Question: I want to drawing stack bar chart + Line chart + overlap Chart. Like this Pic

but I use d3 ,I did so only to: code below "Stack chart". I would like to draw this chart with the overlapchart and the line chart attached. I was worried for a month but I do not know. The comment code just below is the code I tried. It did not work at all.
'''
// Setup svg using Bostock's margin convention
var margin = {top: 20, right: 160, bottom: 35, left: 30};
var width = 960 - margin.left - margin.right,
height = 500 - margin.top - margin.bottom;
var svg = d3.select("#test_con")
.append("svg")
.attr("width", width + margin.left + margin.right)
.attr("height", height + margin.top + margin.bottom)
.append("g")
.attr("transform", "translate(" + margin.left + "," + margin.top + ")");
/* Data in strings like it would be if imported from a csv */
var data = [
{ year: "2006", redDelicious: "30", mcintosh: "15", oranges: "9", pears: "6" ,per: "10" },
{ year: "2007", redDelicious: "12", mcintosh: "18", oranges: "9", pears: "4" ,per: "10" },
{ year: "2008", redDelicious: "05", mcintosh: "20", oranges: "8", pears: "2" ,per: "10" },
{ year: "2009", redDelicious: "01", mcintosh: "15", oranges: "5", pears: "4" ,per: "10" },
{ year: "2010", redDelicious: "02", mcintosh: "10", oranges: "4", pears: "2" ,per: "10" },
{ year: "2011", redDelicious: "03", mcintosh: "12", oranges: "6", pears: "3" ,per: "10" },
{ year: "2012", redDelicious: "04", mcintosh: "15", oranges: "8", pears: "1" ,per: "10" },
{ year: "2013", redDelicious: "06", mcintosh: "11", oranges: "9", pears: "4" ,per: "10" },
{ year: "2014", redDelicious: "10", mcintosh: "13", oranges: "9", pears: "5" ,per: "10" },
{ year: "2015", redDelicious: "16", mcintosh: "19", oranges: "6", pears: "9" ,per: "10" },
{ year: "2016", redDelicious: "19", mcintosh: "17", oranges: "5", pears: "7" ,per: "10" },
];
var parse = d3.time.format("%Y").parse;
// Transpose the data into layers
var dataset = d3.layout.stack()(["redDelicious", "mcintosh", "oranges", "pears"].map(function(fruit) {
return data.map(function(d) {
return {x: parse(d.year), y: +d[fruit]};
});
}));
// Set x, y and colors
var x = d3.scale.ordinal()
.domain(dataset[0].map(function(d) { return d.x; }))
.rangeRoundBands([10, width-10], 0.02);
var y = d3.scale.linear()
.domain([0, d3.max(dataset, function(d) { return d3.max(d, function(d) { return d.y0 + d.y; }); })])
.range([height, 0]);
var colors = ["b33040", "#d25c4d", "#f2b447", "#d9d574"];
// Define and draw axes
var yAxis = d3.svg.axis()
.scale(y)
.orient("left")
.ticks(5)
.tickSize(-width, 0, 0)
.tickFormat( function(d) { return d } );
var xAxis = d3.svg.axis()
.scale(x)
.orient("bottom")
.tickFormat(d3.time.format("%Y"));
svg.append("g")
.attr("class", "y axis")
.call(yAxis);
svg.append("g")
.attr("class", "x axis")
.attr("transform", "translate(0," + height + ")")
.call(xAxis);
// Create groups for each series, rects for each segment
var groups = svg.selectAll("g.cost")
.data(dataset)
.enter().append("g")
.attr("class", "cost")
.style("fill", function(d, i) { return colors[i]; });
var rect = groups.selectAll("rect")
.data(function(d) { return d; })
.enter()
.append("rect")
.attr("x", function(d) { return x(d.x); })
.attr("y", function(d) { return y(d.y0 + d.y); })
.attr("height", function(d) { return y(d.y0) - y(d.y0 + d.y); })
.attr("width", x.rangeBand())
.on("mouseover", function() { tooltip.style("display", null); })
.on("mouseout", function() { tooltip.style("display", "none"); })
.on("mousemove", function(d) {
var xPosition = d3.mouse(this)[0] - 15;
var yPosition = d3.mouse(this)[1] - 25;
tooltip.attr("transform", "translate(" + xPosition + "," + yPosition + ")");
tooltip.select("text").text(d.y);
});
// Draw legend
var legend = svg.selectAll(".legend")
.data(colors)
.enter().append("g")
.attr("class", "legend")
.attr("transform", function(d, i) { return "translate(30," + i * 19 + ")"; });
legend.append("rect")
.attr("x", width - 18)
.attr("width", 18)
.attr("height", 18)
.style("fill", function(d, i) {return colors.slice().reverse()[i];});
legend.append("text")
.attr("x", width + 5)
.attr("y", 9)
.attr("dy", ".35em")
.style("text-anchor", "start")
.text(function(d, i) {
switch (i) {
case 0: return "Anjou pears";
case 1: return "Naval oranges";
case 2: return "McIntosh apples";
case 3: return "Red Delicious apples";
}
});
// Prep the tooltip bits, initial display is hidden
var tooltip = svg.append("g")
.attr("class", "tooltip")
.style("display", "none");
tooltip.append("rect")
.attr("width", 30)
.attr("height", 20)
.attr("fill", "white")
.style("opacity", 0.5);
tooltip.append("text")
.attr("x", 15)
.attr("dy", "1.2em")
.style("text-anchor", "middle")
.attr("font-size", "12px")
.attr("font-weight", "bold");
'''
'''
svg {
font: 10px sans-serif;
shape-rendering: crispEdges;
}
.axis path,
.axis line {
fill: none;
stroke: #000;
}
path.domain {
stroke: none;
}
.y .tick line {
stroke: #ddd;
}
'''
'''
<script src="https://ajax.googleapis.com/ajax/libs/jquery/2.1.1/jquery.min.js"></script>
<script src="https://cdnjs.cloudflare.com/ajax/libs/d3/3.4.11/d3.min.js"></script>
<div id="test_con"></div>
'''
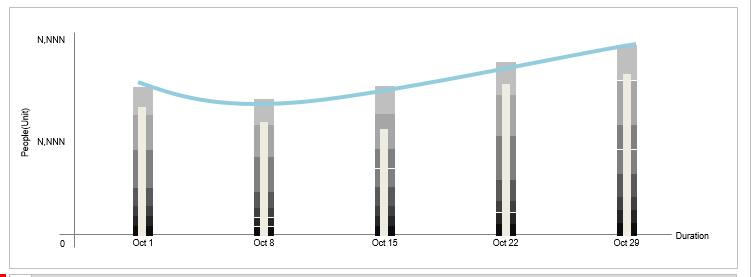
Answer: First, create a total for each object:
'''
data.forEach(function(d) {
d.total = d3.sum(Object.keys(d).splice(1, 4).map(function(e) {
return +d[e]
}));
})
'''
Then, use that total in a line generator:
'''
var lineGenerator = d3.svg.line()
.x(function(d) {
return x(parse(d.year)) + x.rangeBand() / 2
})
.y(function(d) {
return y(d.total)
});
'''
Finally, append the line:
'''
var line = svg.append("path")
.attr("fill", "none")
.attr("stroke", "blue")
.attr("d", lineGenerator(data))
'''
Here is the demo:
'''
// Setup svg using Bostock's margin convention
var margin = {
top: 20,
right: 160,
bottom: 35,
left: 30
};
var width = 960 - margin.left - margin.right,
height = 500 - margin.top - margin.bottom;
var svg = d3.select("#test_con")
.append("svg")
.attr("width", width + margin.left + margin.right)
.attr("height", height + margin.top + margin.bottom)
.append("g")
.attr("transform", "translate(" + margin.left + "," + margin.top + ")");
/* Data in strings like it would be if imported from a csv */
var data = [{
year: "2006",
redDelicious: "30",
mcintosh: "15",
oranges: "9",
pears: "6",
per: "10"
}, {
year: "2007",
redDelicious: "12",
mcintosh: "18",
oranges: "9",
pears: "4",
per: "10"
}, {
year: "2008",
redDelicious: "05",
mcintosh: "20",
oranges: "8",
pears: "2",
per: "10"
}, {
year: "2009",
redDelicious: "01",
mcintosh: "15",
oranges: "5",
pears: "4",
per: "10"
}, {
year: "2010",
redDelicious: "02",
mcintosh: "10",
oranges: "4",
pears: "2",
per: "10"
}, {
year: "2011",
redDelicious: "03",
mcintosh: "12",
oranges: "6",
pears: "3",
per: "10"
}, {
year: "2012",
redDelicious: "04",
mcintosh: "15",
oranges: "8",
pears: "1",
per: "10"
}, {
year: "2013",
redDelicious: "06",
mcintosh: "11",
oranges: "9",
pears: "4",
per: "10"
}, {
year: "2014",
redDelicious: "10",
mcintosh: "13",
oranges: "9",
pears: "5",
per: "10"
}, {
year: "2015",
redDelicious: "16",
mcintosh: "19",
oranges: "6",
pears: "9",
per: "10"
}, {
year: "2016",
redDelicious: "19",
mcintosh: "17",
oranges: "5",
pears: "7",
per: "10"
}];
data.forEach(function(d){
d.total = d3.sum(Object.keys(d).splice(1,4).map(function(e){
return +d[e]
}));
})
var parse = d3.time.format("%Y").parse;
// Transpose the data into layers
var dataset = d3.layout.stack()(["redDelicious", "mcintosh", "oranges", "pears"].map(function(fruit) {
return data.map(function(d) {
return {
x: parse(d.year),
y: +d[fruit]
};
});
}));
// Set x, y and colors
var x = d3.scale.ordinal()
.domain(dataset[0].map(function(d) {
return d.x;
}))
.rangeRoundBands([10, width - 10], 0.02);
var y = d3.scale.linear()
.domain([0, d3.max(dataset, function(d) {
return d3.max(d, function(d) {
return d.y0 + d.y;
});
})])
.range([height, 0]);
var lineGenerator = d3.svg.line()
.x(function(d){return x(parse(d.year)) + x.rangeBand()/2})
.y(function(d){return y(d.total)})
.interpolate("monotone")
var colors = ["b33040", "#d25c4d", "#f2b447", "#d9d574"];
// Define and draw axes
var yAxis = d3.svg.axis()
.scale(y)
.orient("left")
.ticks(5)
.tickSize(-width, 0, 0)
.tickFormat(function(d) {
return d
});
var xAxis = d3.svg.axis()
.scale(x)
.orient("bottom")
.tickFormat(d3.time.format("%Y"));
svg.append("g")
.attr("class", "y axis")
.call(yAxis);
svg.append("g")
.attr("class", "x axis")
.attr("transform", "translate(0," + height + ")")
.call(xAxis);
// Create groups for each series, rects for each segment
var groups = svg.selectAll("g.cost")
.data(dataset)
.enter().append("g")
.attr("class", "cost")
.style("fill", function(d, i) {
return colors[i];
});
var rect = groups.selectAll("rect")
.data(function(d) {
return d;
})
.enter()
.append("rect")
.attr("x", function(d) {
return x(d.x);
})
.attr("y", function(d) {
return y(d.y0 + d.y);
})
.attr("height", function(d) {
return y(d.y0) - y(d.y0 + d.y);
})
.attr("width", x.rangeBand())
.on("mouseover", function() {
tooltip.style("display", null);
})
.on("mouseout", function() {
tooltip.style("display", "none");
})
.on("mousemove", function(d) {
var xPosition = d3.mouse(this)[0] - 15;
var yPosition = d3.mouse(this)[1] - 25;
tooltip.attr("transform", "translate(" + xPosition + "," + yPosition + ")");
tooltip.select("text").text(d.y);
});
var line = svg.append("path")
.attr("fill", "none")
.attr("stroke", "blue")
.attr("d", lineGenerator(data))
// Draw legend
var legend = svg.selectAll(".legend")
.data(colors)
.enter().append("g")
.attr("class", "legend")
.attr("transform", function(d, i) {
return "translate(30," + i * 19 + ")";
});
legend.append("rect")
.attr("x", width - 18)
.attr("width", 18)
.attr("height", 18)
.style("fill", function(d, i) {
return colors.slice().reverse()[i];
});
legend.append("text")
.attr("x", width + 5)
.attr("y", 9)
.attr("dy", ".35em")
.style("text-anchor", "start")
.text(function(d, i) {
switch (i) {
case 0:
return "Anjou pears";
case 1:
return "Naval oranges";
case 2:
return "McIntosh apples";
case 3:
return "Red Delicious apples";
}
});
// Prep the tooltip bits, initial display is hidden
var tooltip = svg.append("g")
.attr("class", "tooltip")
.style("display", "none");
tooltip.append("rect")
.attr("width", 30)
.attr("height", 20)
.attr("fill", "white")
.style("opacity", 0.5);
tooltip.append("text")
.attr("x", 15)
.attr("dy", "1.2em")
.style("text-anchor", "middle")
.attr("font-size", "12px")
.attr("font-weight", "bold");
'''
'''
svg {
font: 10px sans-serif;
}
.axis path,
.axis line {
fill: none;
stroke: #000;
}
path.domain {
stroke: none;
}
.y .tick line {
stroke: #ddd;
}
'''
'''
<script src="https://cdnjs.cloudflare.com/ajax/libs/d3/3.4.11/d3.min.js"></script>
<div id="test_con"></div>
'''